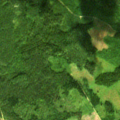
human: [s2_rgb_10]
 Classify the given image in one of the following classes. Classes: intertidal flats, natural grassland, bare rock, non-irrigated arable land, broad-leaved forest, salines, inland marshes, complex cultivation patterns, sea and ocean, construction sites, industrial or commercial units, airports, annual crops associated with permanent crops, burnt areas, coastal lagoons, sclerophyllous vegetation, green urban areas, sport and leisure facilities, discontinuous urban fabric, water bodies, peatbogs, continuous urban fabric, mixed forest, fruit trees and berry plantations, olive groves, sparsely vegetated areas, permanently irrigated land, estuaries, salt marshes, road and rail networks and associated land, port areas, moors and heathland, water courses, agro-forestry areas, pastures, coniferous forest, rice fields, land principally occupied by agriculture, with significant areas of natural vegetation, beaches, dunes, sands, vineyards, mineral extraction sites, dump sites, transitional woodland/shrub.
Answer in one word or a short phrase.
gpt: coniferous forest, mixed forest, transitional woodland/shrub